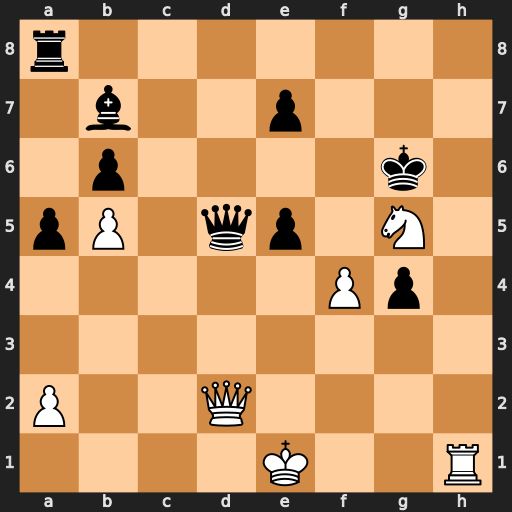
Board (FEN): r7/1b2p3/1p4k1/pP1qp1N1/5Pp1/8/P2Q4/4K2R
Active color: w
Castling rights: K
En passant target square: -
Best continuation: Qc2+ e4 Qh2 Kf5 Qh7+